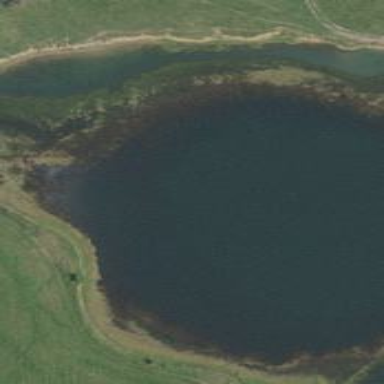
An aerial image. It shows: Pond with natural water.